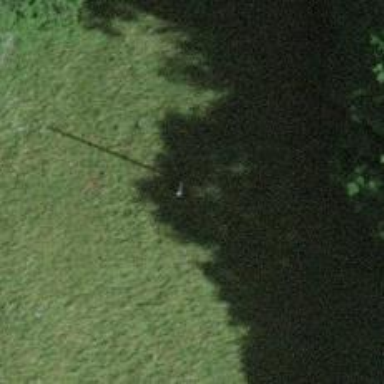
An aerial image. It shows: Minor power line.